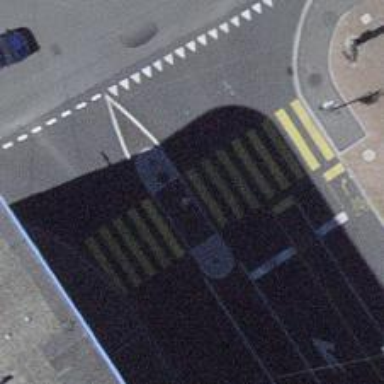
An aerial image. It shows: Crossing with traffic signals and central island.